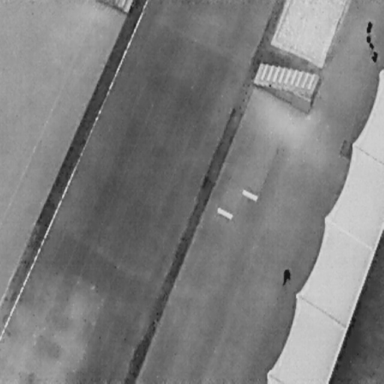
There is a Person in the infrared image.